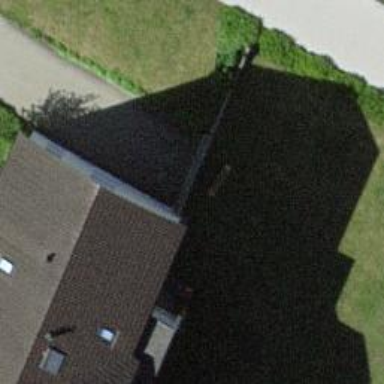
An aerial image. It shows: Cobblestone driveway.